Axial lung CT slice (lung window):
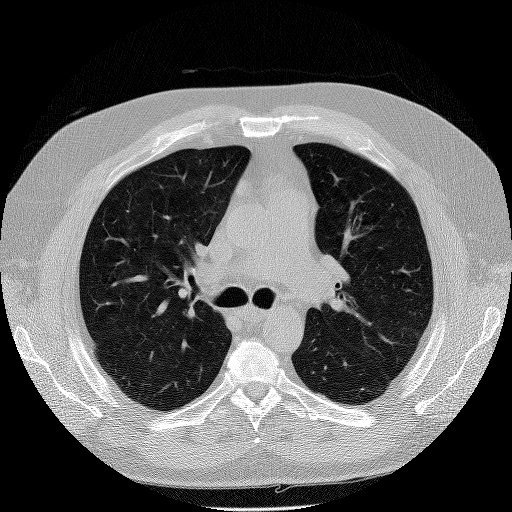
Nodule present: no